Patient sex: M
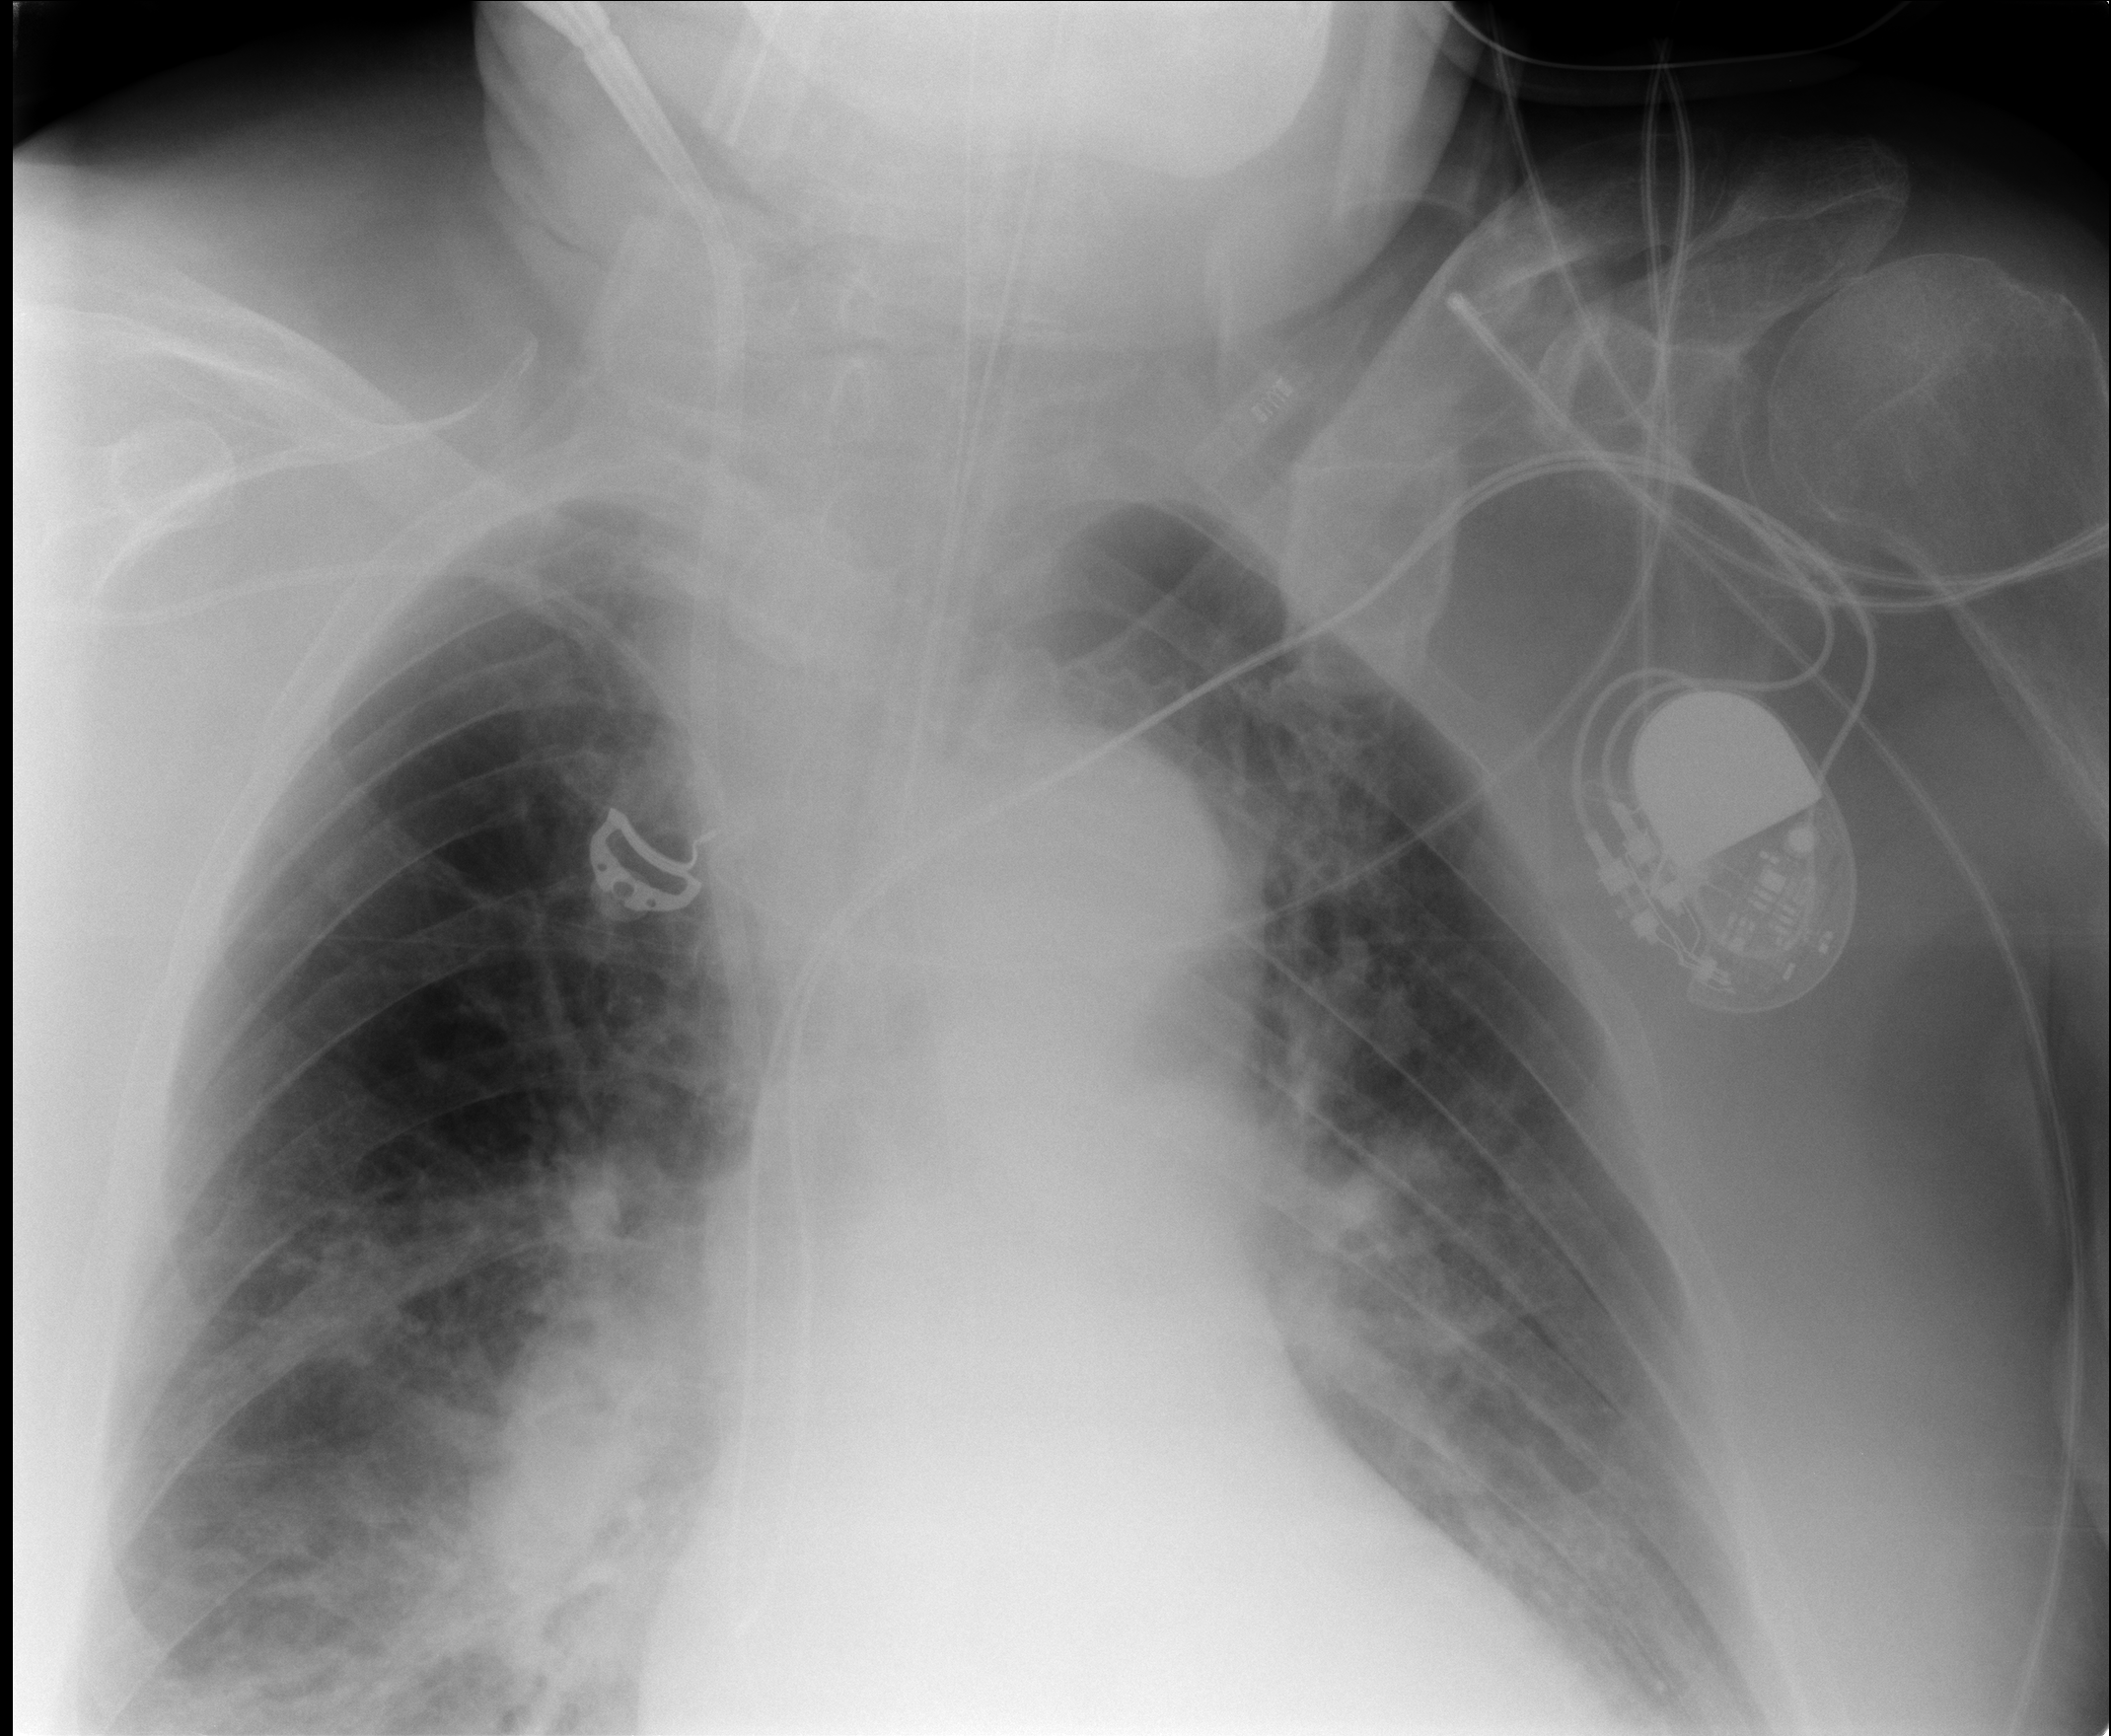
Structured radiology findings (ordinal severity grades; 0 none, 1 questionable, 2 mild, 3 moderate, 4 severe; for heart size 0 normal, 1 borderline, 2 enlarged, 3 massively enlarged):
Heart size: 2
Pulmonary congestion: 3
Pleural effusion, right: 2
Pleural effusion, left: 2
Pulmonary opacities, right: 3
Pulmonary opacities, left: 3
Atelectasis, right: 2
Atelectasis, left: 2